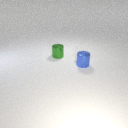
small green metal cylinder behind small blue metal cylinder